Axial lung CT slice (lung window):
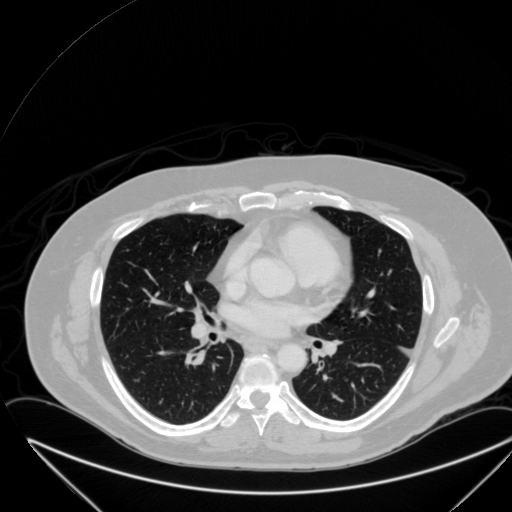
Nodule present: no